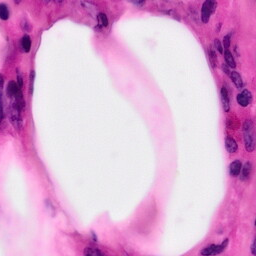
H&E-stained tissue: Pancreatic